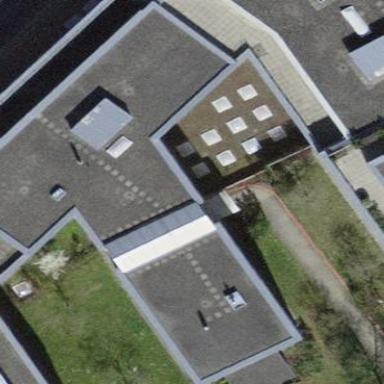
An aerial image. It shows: Commercial building.